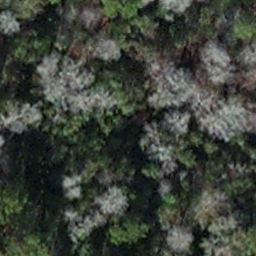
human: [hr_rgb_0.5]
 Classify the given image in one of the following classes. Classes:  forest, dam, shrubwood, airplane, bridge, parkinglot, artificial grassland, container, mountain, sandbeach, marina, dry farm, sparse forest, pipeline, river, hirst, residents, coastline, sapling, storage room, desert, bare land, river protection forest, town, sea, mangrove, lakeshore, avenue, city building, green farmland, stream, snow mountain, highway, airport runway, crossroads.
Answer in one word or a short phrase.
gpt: sapling